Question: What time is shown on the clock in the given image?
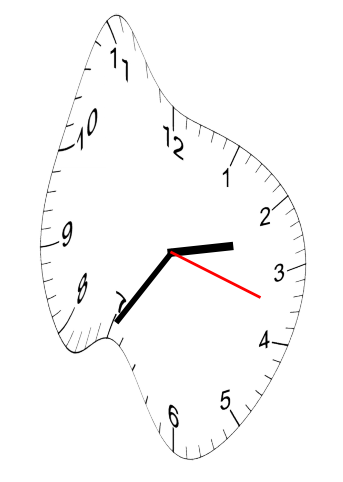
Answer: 02:35:18